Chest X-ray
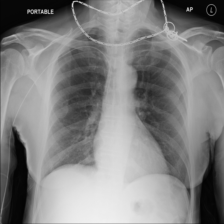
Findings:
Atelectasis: negative
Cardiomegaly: negative
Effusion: negative
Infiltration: negative
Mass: negative
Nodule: negative
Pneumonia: negative
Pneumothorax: negative
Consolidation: negative
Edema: negative
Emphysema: negative
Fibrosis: negative
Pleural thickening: negative
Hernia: negative